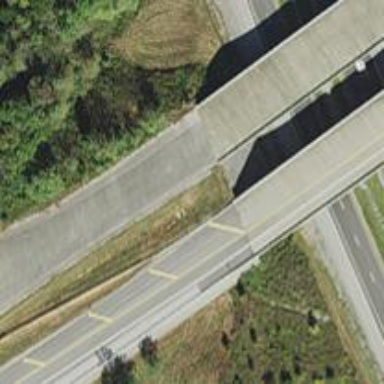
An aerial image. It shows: Bridge.